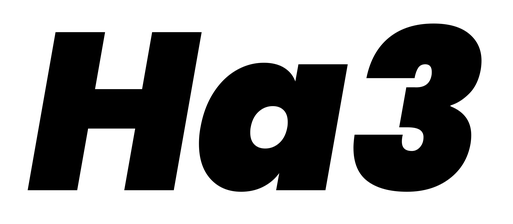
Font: Poppins-BlackItalic